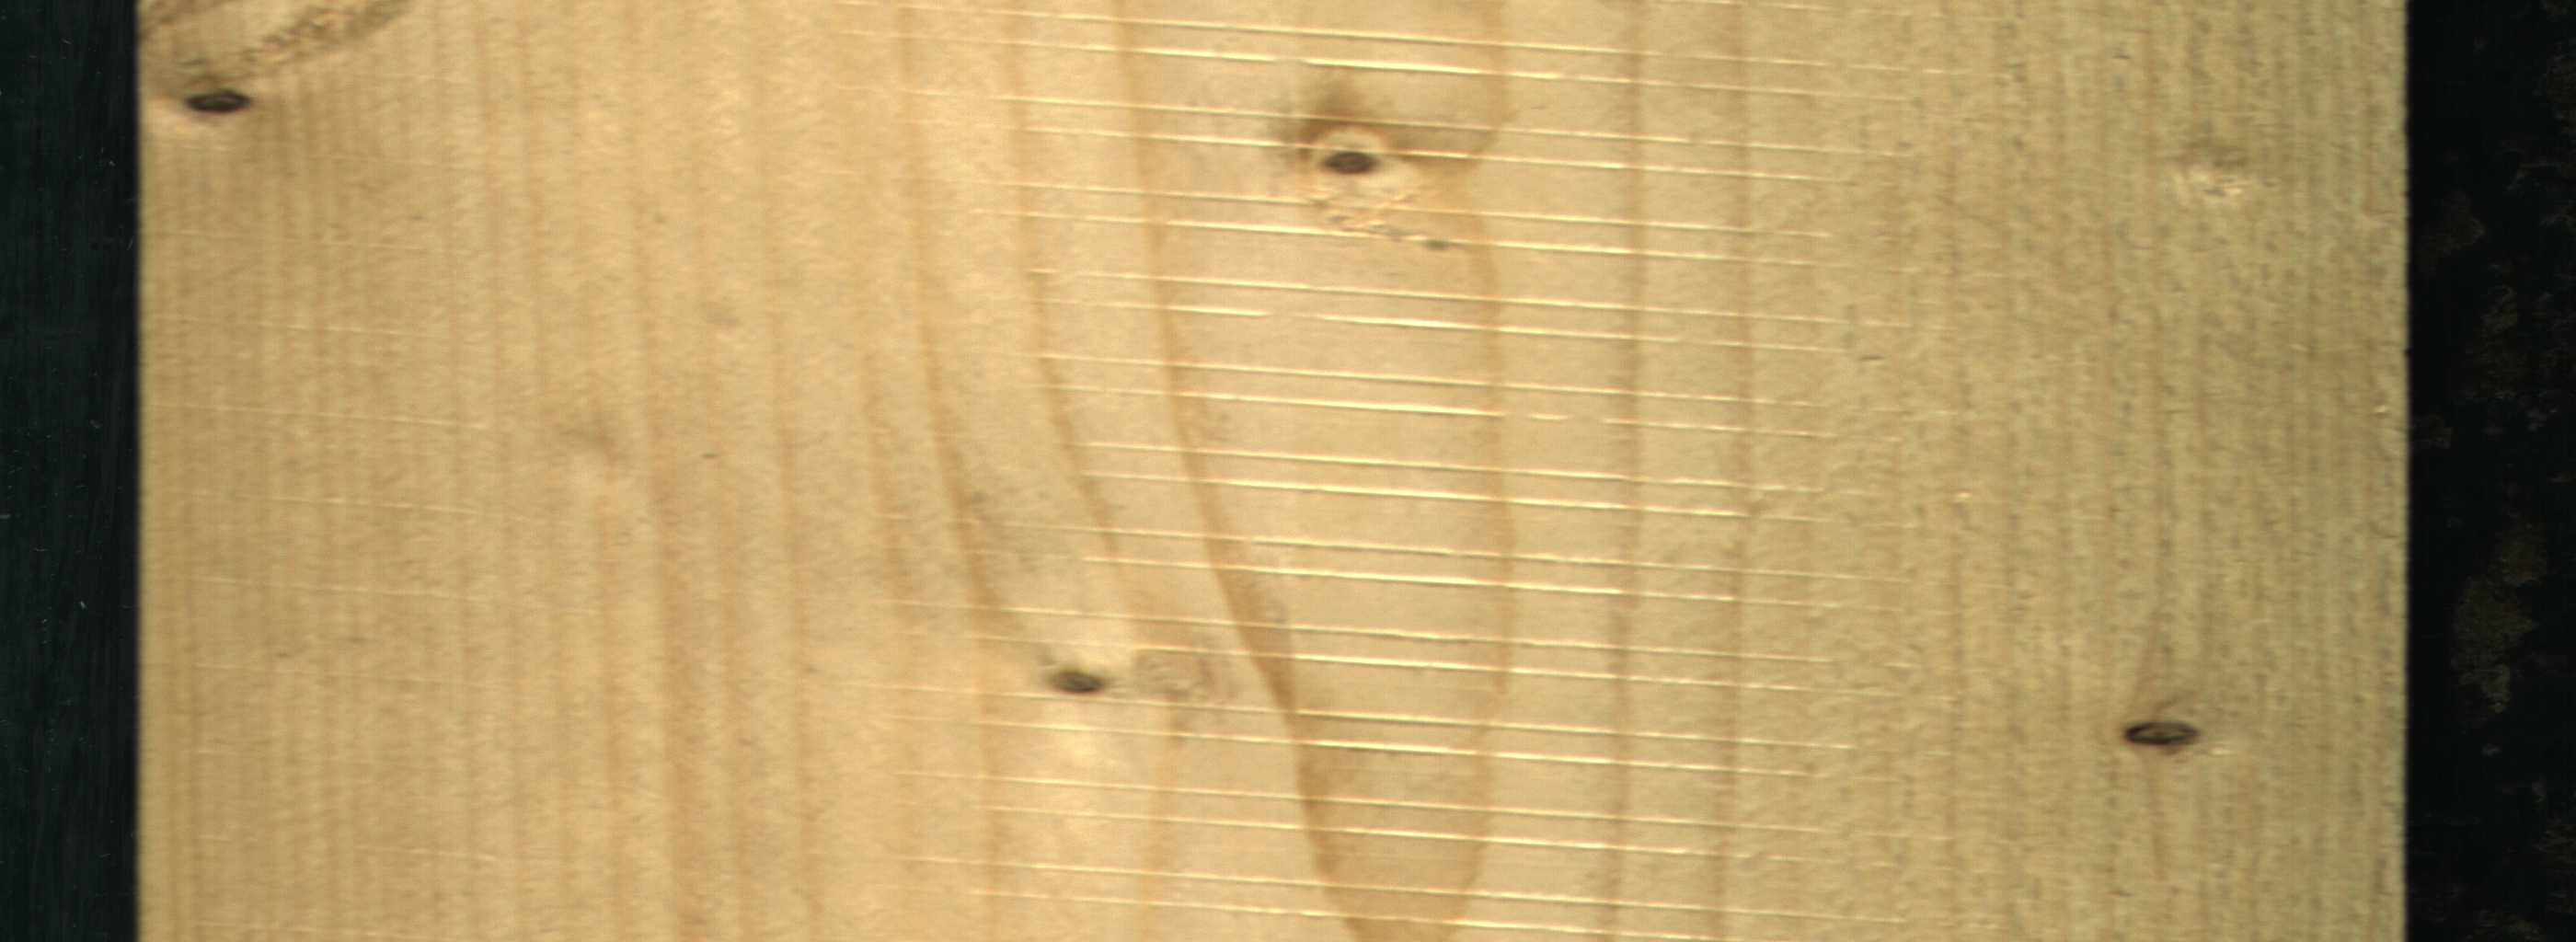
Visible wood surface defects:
Dead_Knot
Dead_Knot
Live_Knot
Live_Knot